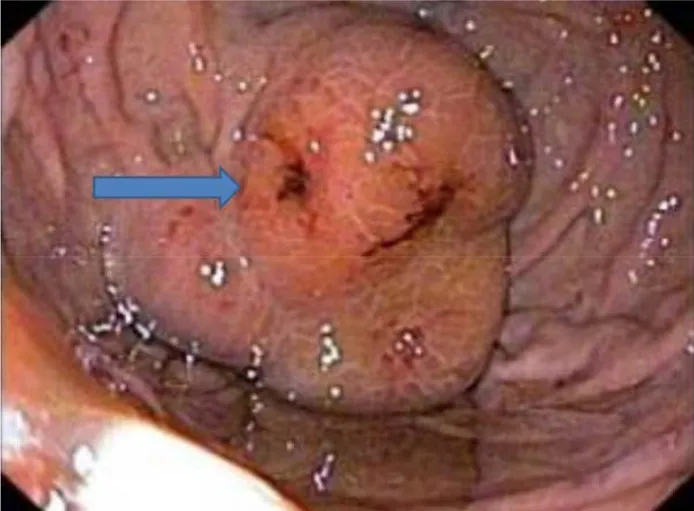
Endoscopic image of gastric fundal varices (blue arrow).
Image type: endoscopy (gi_endoscopy)